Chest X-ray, AP view. Patient: 60 years old, sex M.
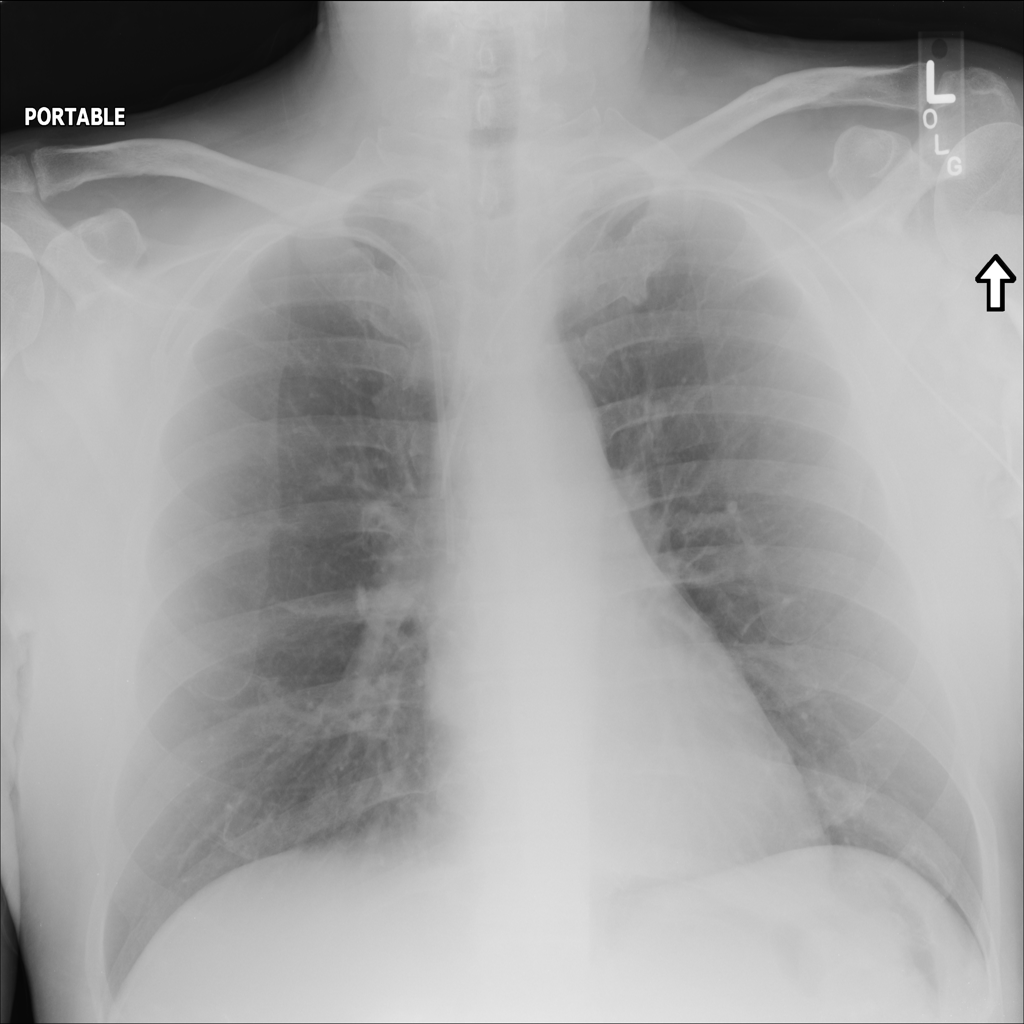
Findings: No Finding